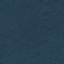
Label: Forest